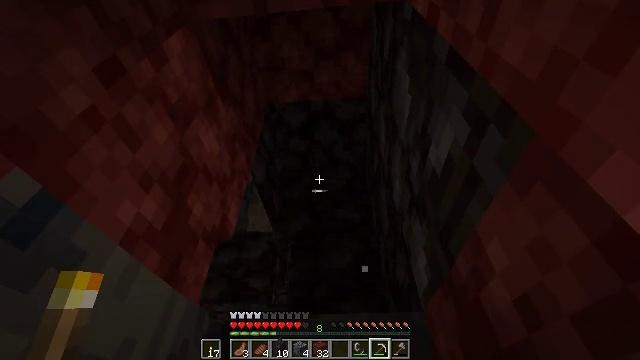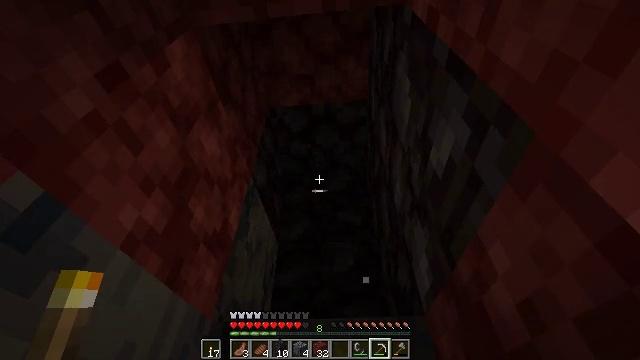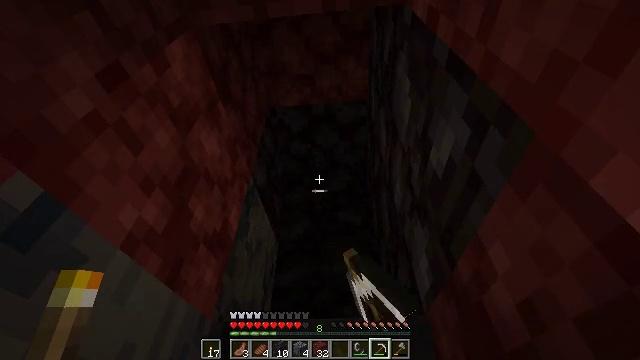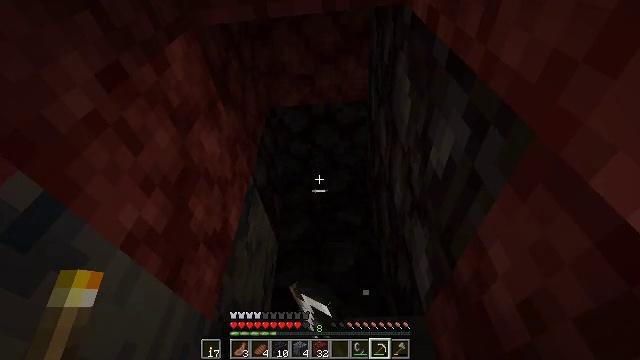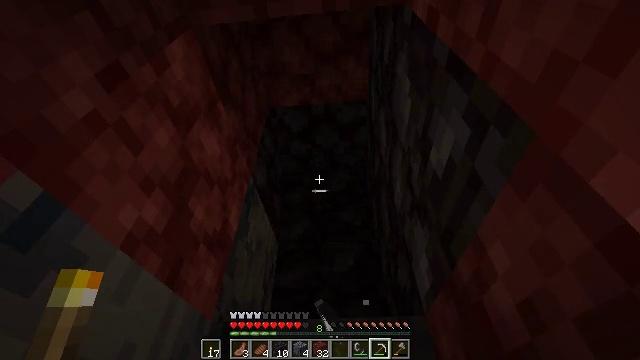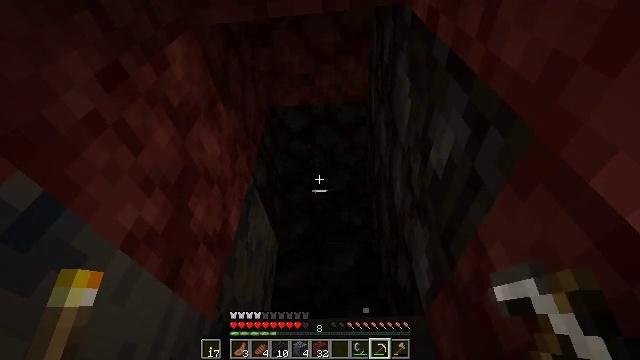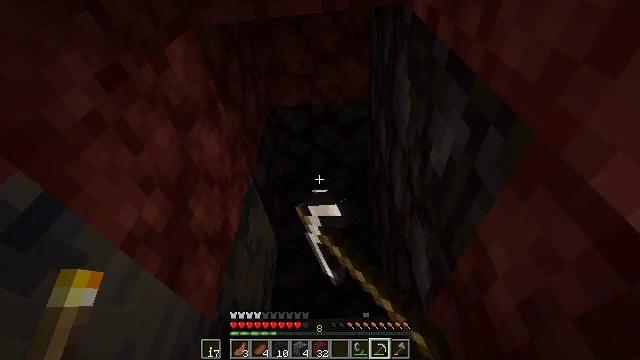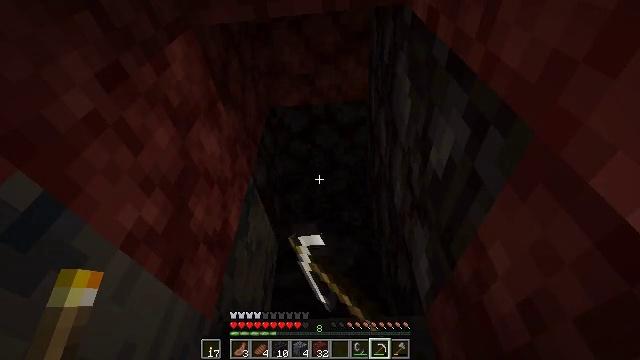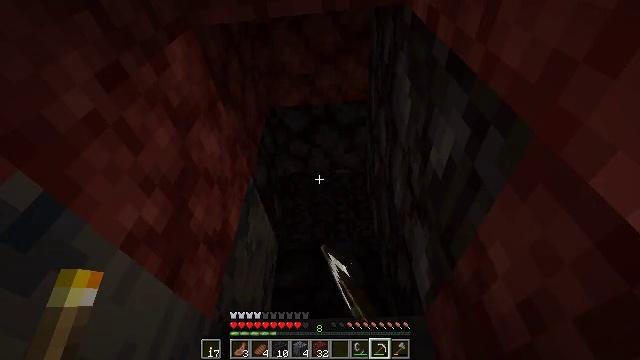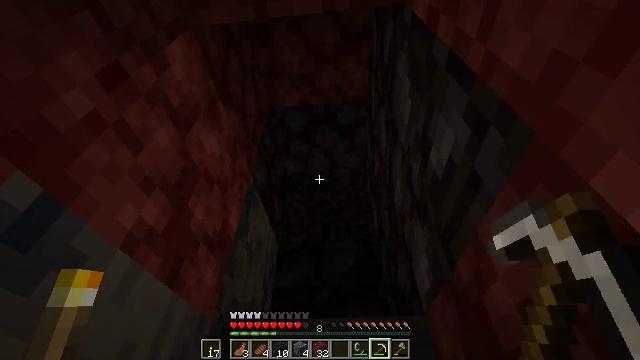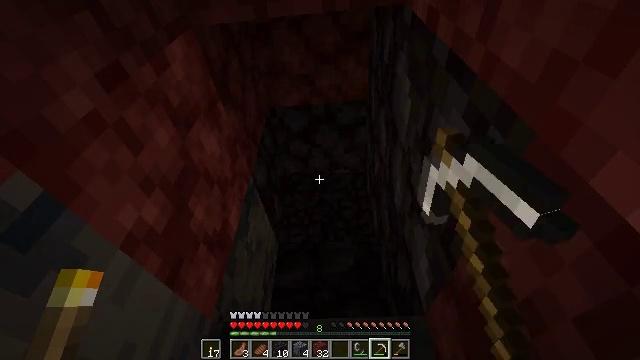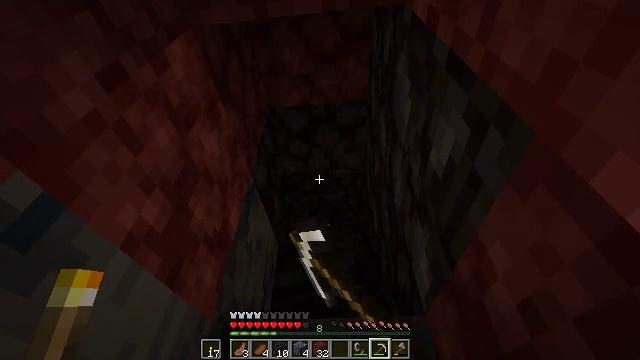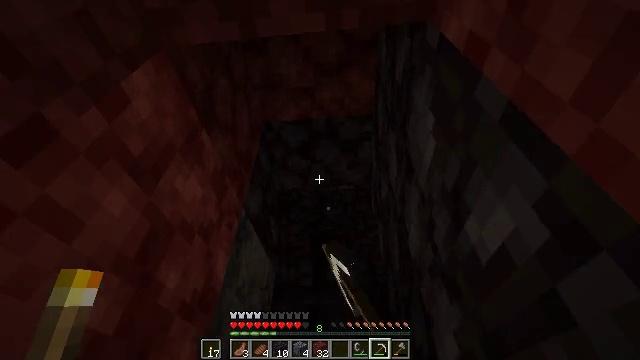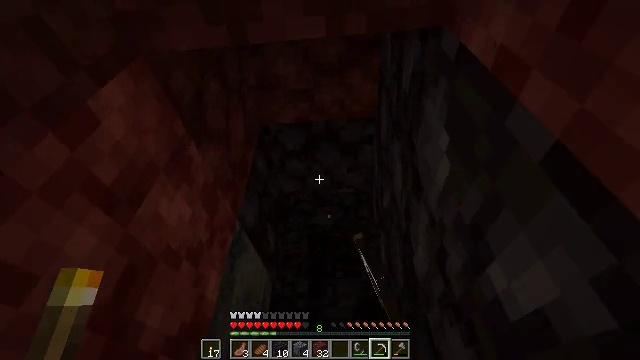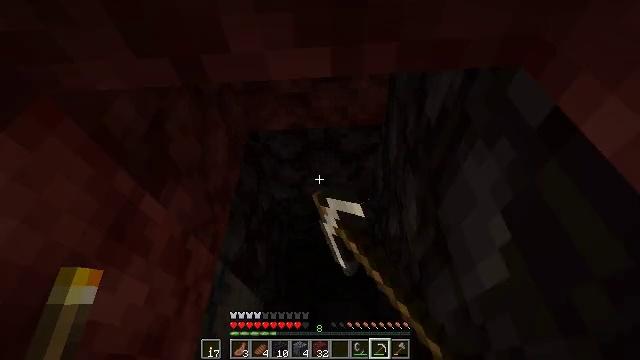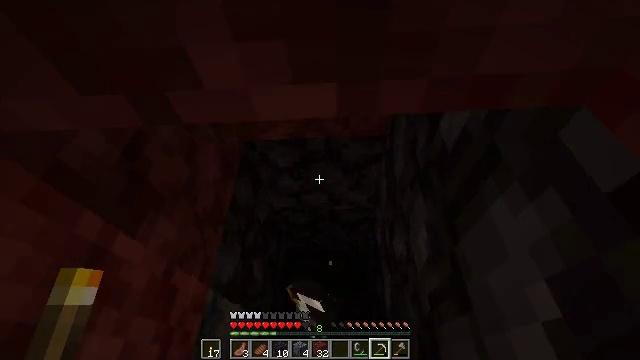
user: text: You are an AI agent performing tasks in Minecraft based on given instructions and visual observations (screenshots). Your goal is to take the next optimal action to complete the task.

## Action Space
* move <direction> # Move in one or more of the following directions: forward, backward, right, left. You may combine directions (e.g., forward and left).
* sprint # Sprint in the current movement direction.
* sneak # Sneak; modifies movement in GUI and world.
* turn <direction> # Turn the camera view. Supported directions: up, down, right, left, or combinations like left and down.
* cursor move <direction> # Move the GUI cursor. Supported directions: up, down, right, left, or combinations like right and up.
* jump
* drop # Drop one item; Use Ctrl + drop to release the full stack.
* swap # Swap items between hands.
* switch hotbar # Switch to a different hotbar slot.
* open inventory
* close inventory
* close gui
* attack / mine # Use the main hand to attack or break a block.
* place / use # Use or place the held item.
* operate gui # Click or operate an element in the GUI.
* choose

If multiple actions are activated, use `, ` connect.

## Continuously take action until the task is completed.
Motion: motion action
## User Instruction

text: Break the blackstone block.
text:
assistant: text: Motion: attack / mine
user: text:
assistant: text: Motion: attack / mine
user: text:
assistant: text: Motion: attack / mine
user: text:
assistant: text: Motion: attack / mine
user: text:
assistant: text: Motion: attack / mine
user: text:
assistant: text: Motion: attack / mine
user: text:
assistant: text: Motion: attack / mine
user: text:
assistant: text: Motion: attack / mine
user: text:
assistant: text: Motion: attack / mine
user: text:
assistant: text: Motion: attack / mine
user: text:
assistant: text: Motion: attack / mine
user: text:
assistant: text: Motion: move forward, attack / mine, jump
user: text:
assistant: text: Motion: move forward, turn down, attack / mine, jump
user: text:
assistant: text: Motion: move forward, turn right and down, attack / mine, jump
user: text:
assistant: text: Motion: move forward, attack / mine, jump
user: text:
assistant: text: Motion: move forward, attack / mine, jump
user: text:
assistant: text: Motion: move forward, attack / mine
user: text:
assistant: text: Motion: move forward, attack / mine
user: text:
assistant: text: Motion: turn up, attack / mine
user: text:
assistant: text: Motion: turn up, attack / mine
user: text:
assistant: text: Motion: turn up, attack / mine
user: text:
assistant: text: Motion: attack / mine
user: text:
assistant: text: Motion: attack / mine
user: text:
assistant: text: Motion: attack / mine
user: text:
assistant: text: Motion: attack / mine
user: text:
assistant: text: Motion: attack / mine
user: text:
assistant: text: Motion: attack / mine
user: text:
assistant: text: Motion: attack / mine
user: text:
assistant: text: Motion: attack / mine
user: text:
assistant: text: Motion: attack / mine